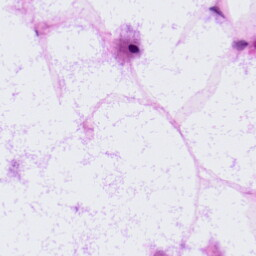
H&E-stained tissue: LymphNode